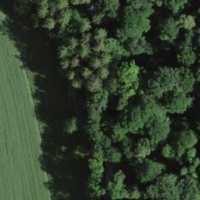
EUNIS habitat code: 41
Species observed at this site:
Melittis melissophyllum